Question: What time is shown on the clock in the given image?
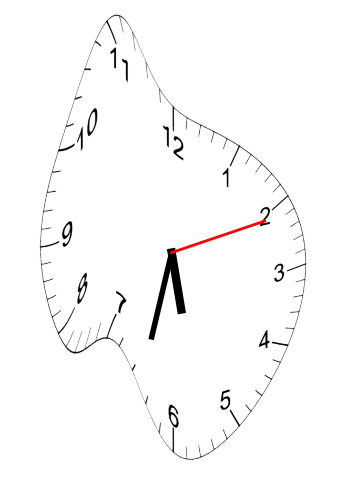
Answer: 05:32:11